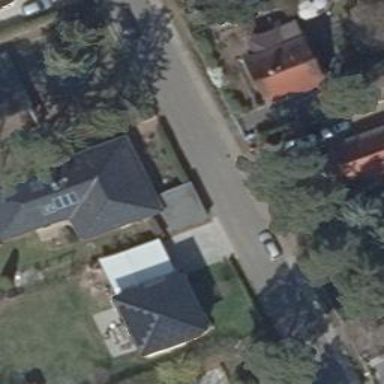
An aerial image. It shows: Detached building.